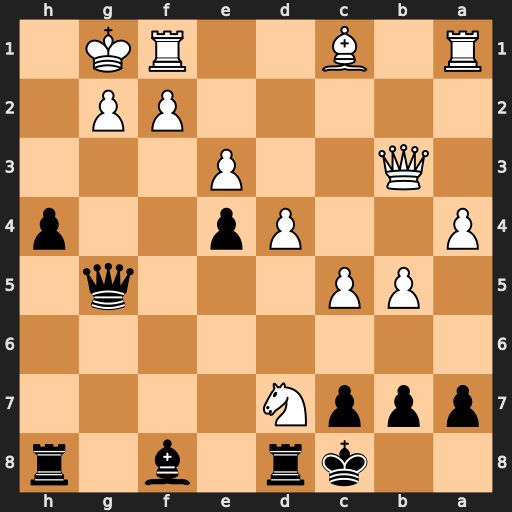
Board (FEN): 2kr1b1r/pppN4/8/1PP3q1/P2Pp2p/1Q2P3/5PP1/R1B2RK1
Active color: b
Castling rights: -
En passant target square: -
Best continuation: Rg8 Qxg8 Qxg8